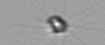
Label: Calciopappus